Interaction volume radius: 10 \u00c5
Interaction volume height: 10 \u00c5
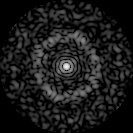
Disorder parameter: 0.8384